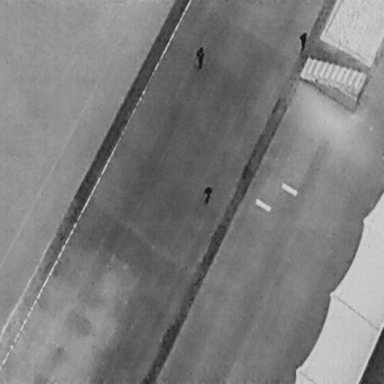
There are three People in the infrared image.